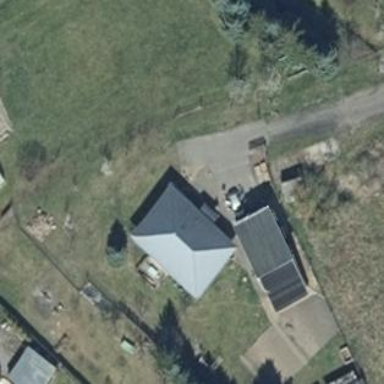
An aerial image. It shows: Residential building.